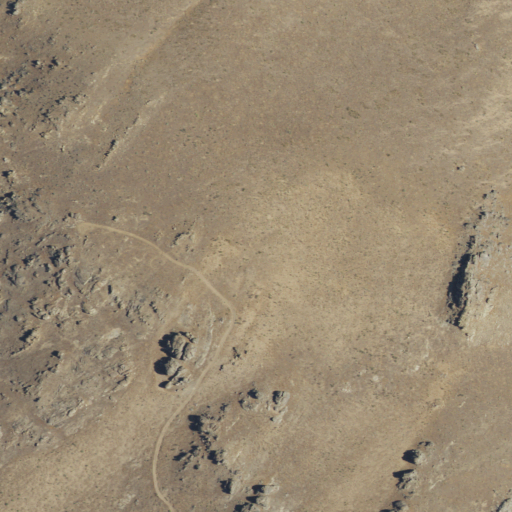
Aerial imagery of mountain in California named Turtle Mountain containing only grassland